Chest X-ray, AP view. Patient: 59 years old, sex F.
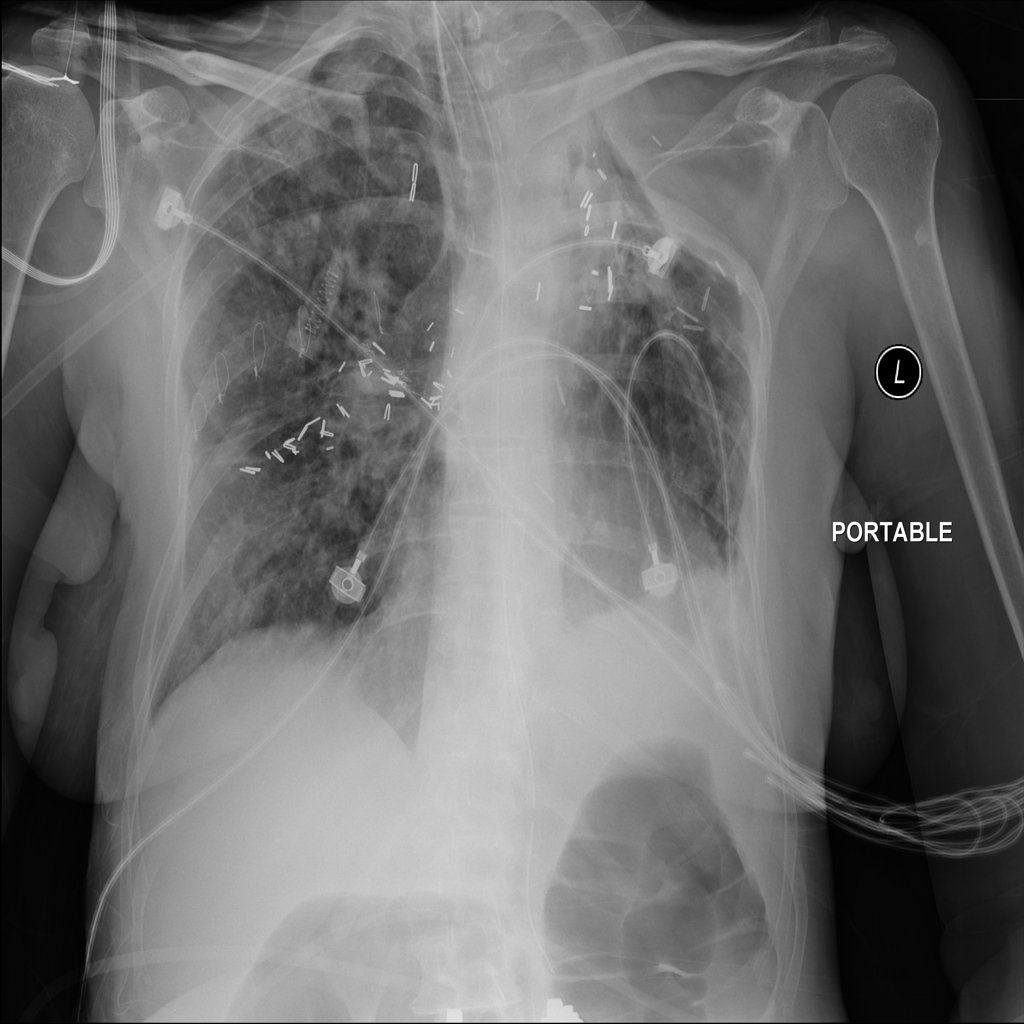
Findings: Infiltration